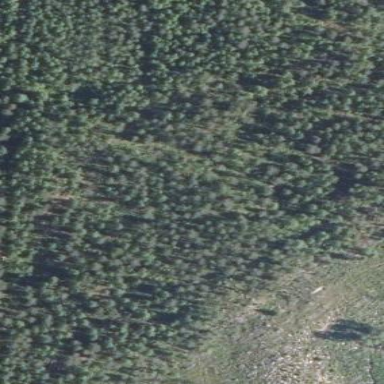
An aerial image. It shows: Woodland consisting mainly of needle-leaved trees.